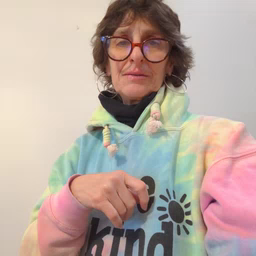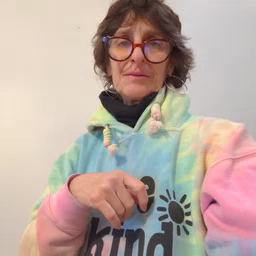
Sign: hello